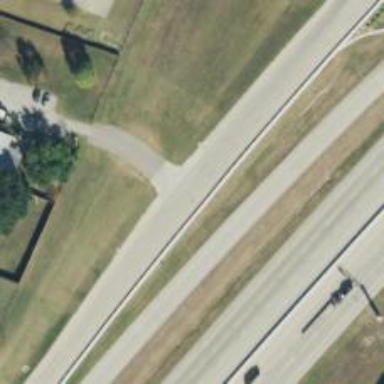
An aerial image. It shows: Asphalt tertiary road with frontage road.